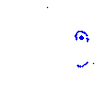
Particle: kaon